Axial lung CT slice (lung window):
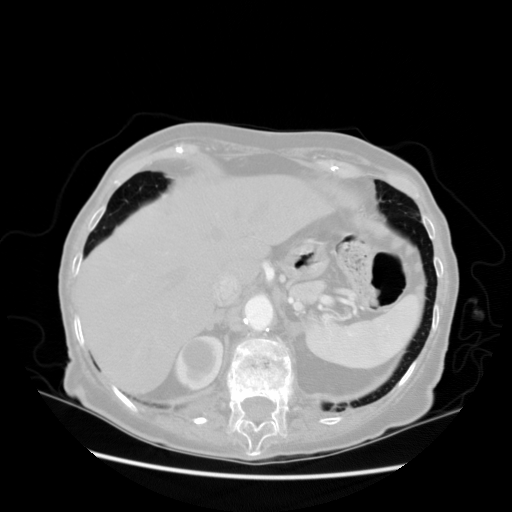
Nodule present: no